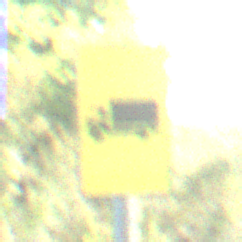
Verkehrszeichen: KFZZulaessigeGesamtmasse3Komma5TOhnePfeilsymbol
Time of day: MorningAfternoon
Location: Outdoor (RoadRail)
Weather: Clear
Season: NotSpecified
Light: Natural